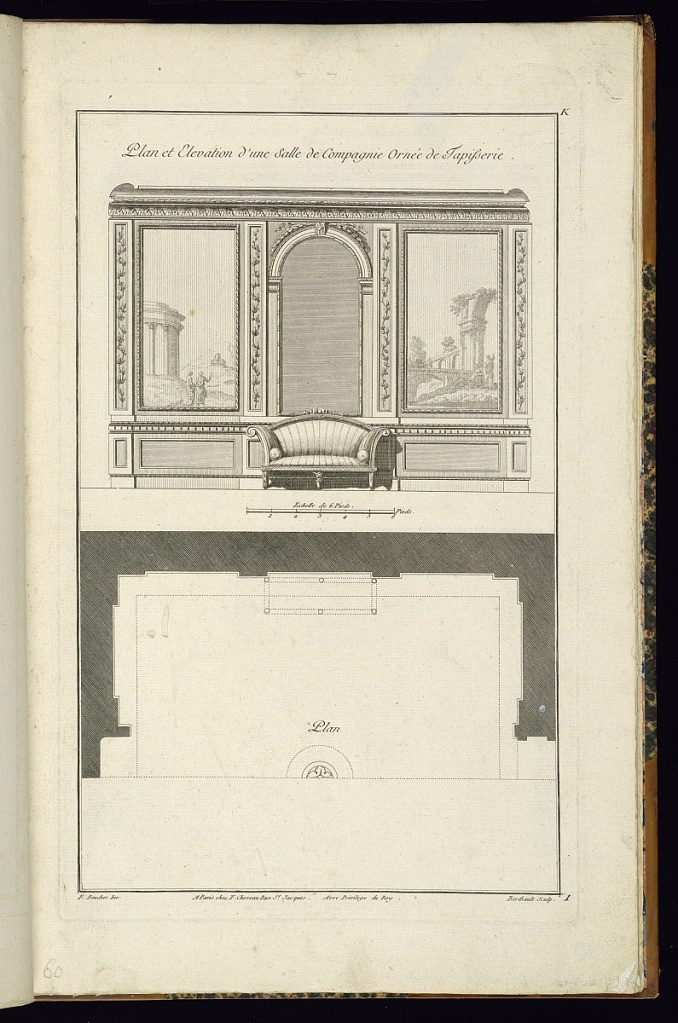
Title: Plan et Elevation d'une Salle de Compagnie Ornée de Tapisserie
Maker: Juste-François Boucher, French, 1736 – 1782
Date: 1774
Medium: Engraving on laid paper
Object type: Print
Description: Plan and elevation of an interior with a central sofa surrounded by tapestries depicting figures amongst Roman ruins. The room also features ornament motifs including bound leaf, acanthus leaf, lamb tongue, fluting, bead and bar course, garland. The plate is signed.